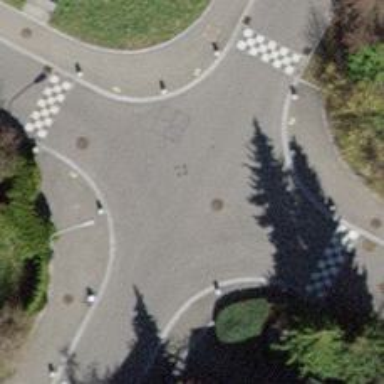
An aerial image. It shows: Traffic calming table.